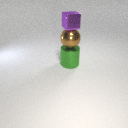
small purple metal cube above large green metal cylinder